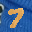
Label: 7